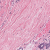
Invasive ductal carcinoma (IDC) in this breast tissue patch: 0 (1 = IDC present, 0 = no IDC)